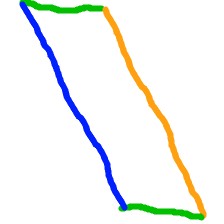
Shape: parallelogram